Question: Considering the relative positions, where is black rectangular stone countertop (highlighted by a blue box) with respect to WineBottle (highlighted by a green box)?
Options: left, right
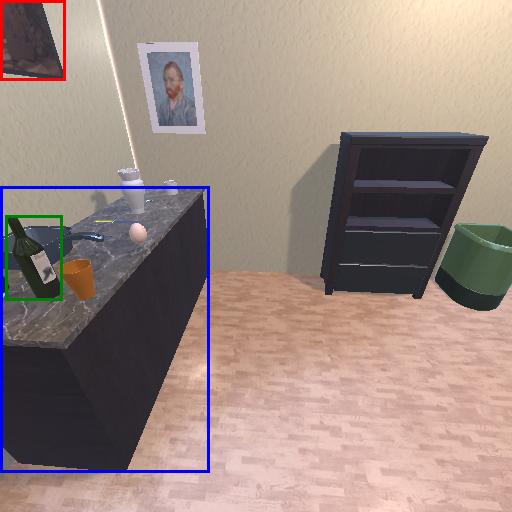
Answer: left